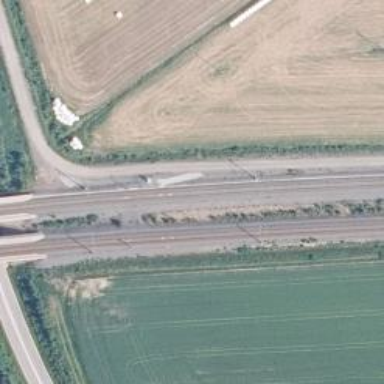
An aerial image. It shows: Railway signal.